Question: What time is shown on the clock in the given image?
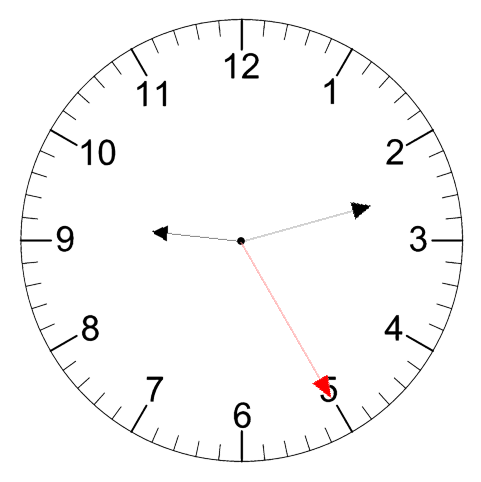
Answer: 09:12:25